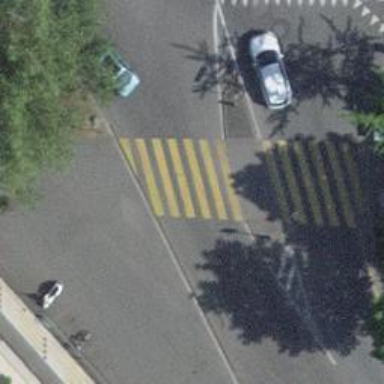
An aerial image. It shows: Uncontrolled zebra crossing with central island. The crossing is marked with zebra stripes.